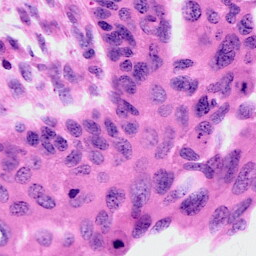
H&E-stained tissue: Cervix